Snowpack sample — Loveland Pass, Silver Plume, Colorado, USA (12/14/25, 10:50 AM MST)
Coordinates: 39.664, -105.882
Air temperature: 36 °F
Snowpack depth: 67 cm
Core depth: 10 cm
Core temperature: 50 °F
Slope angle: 6°, slope face: 326°
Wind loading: low
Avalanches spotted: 0
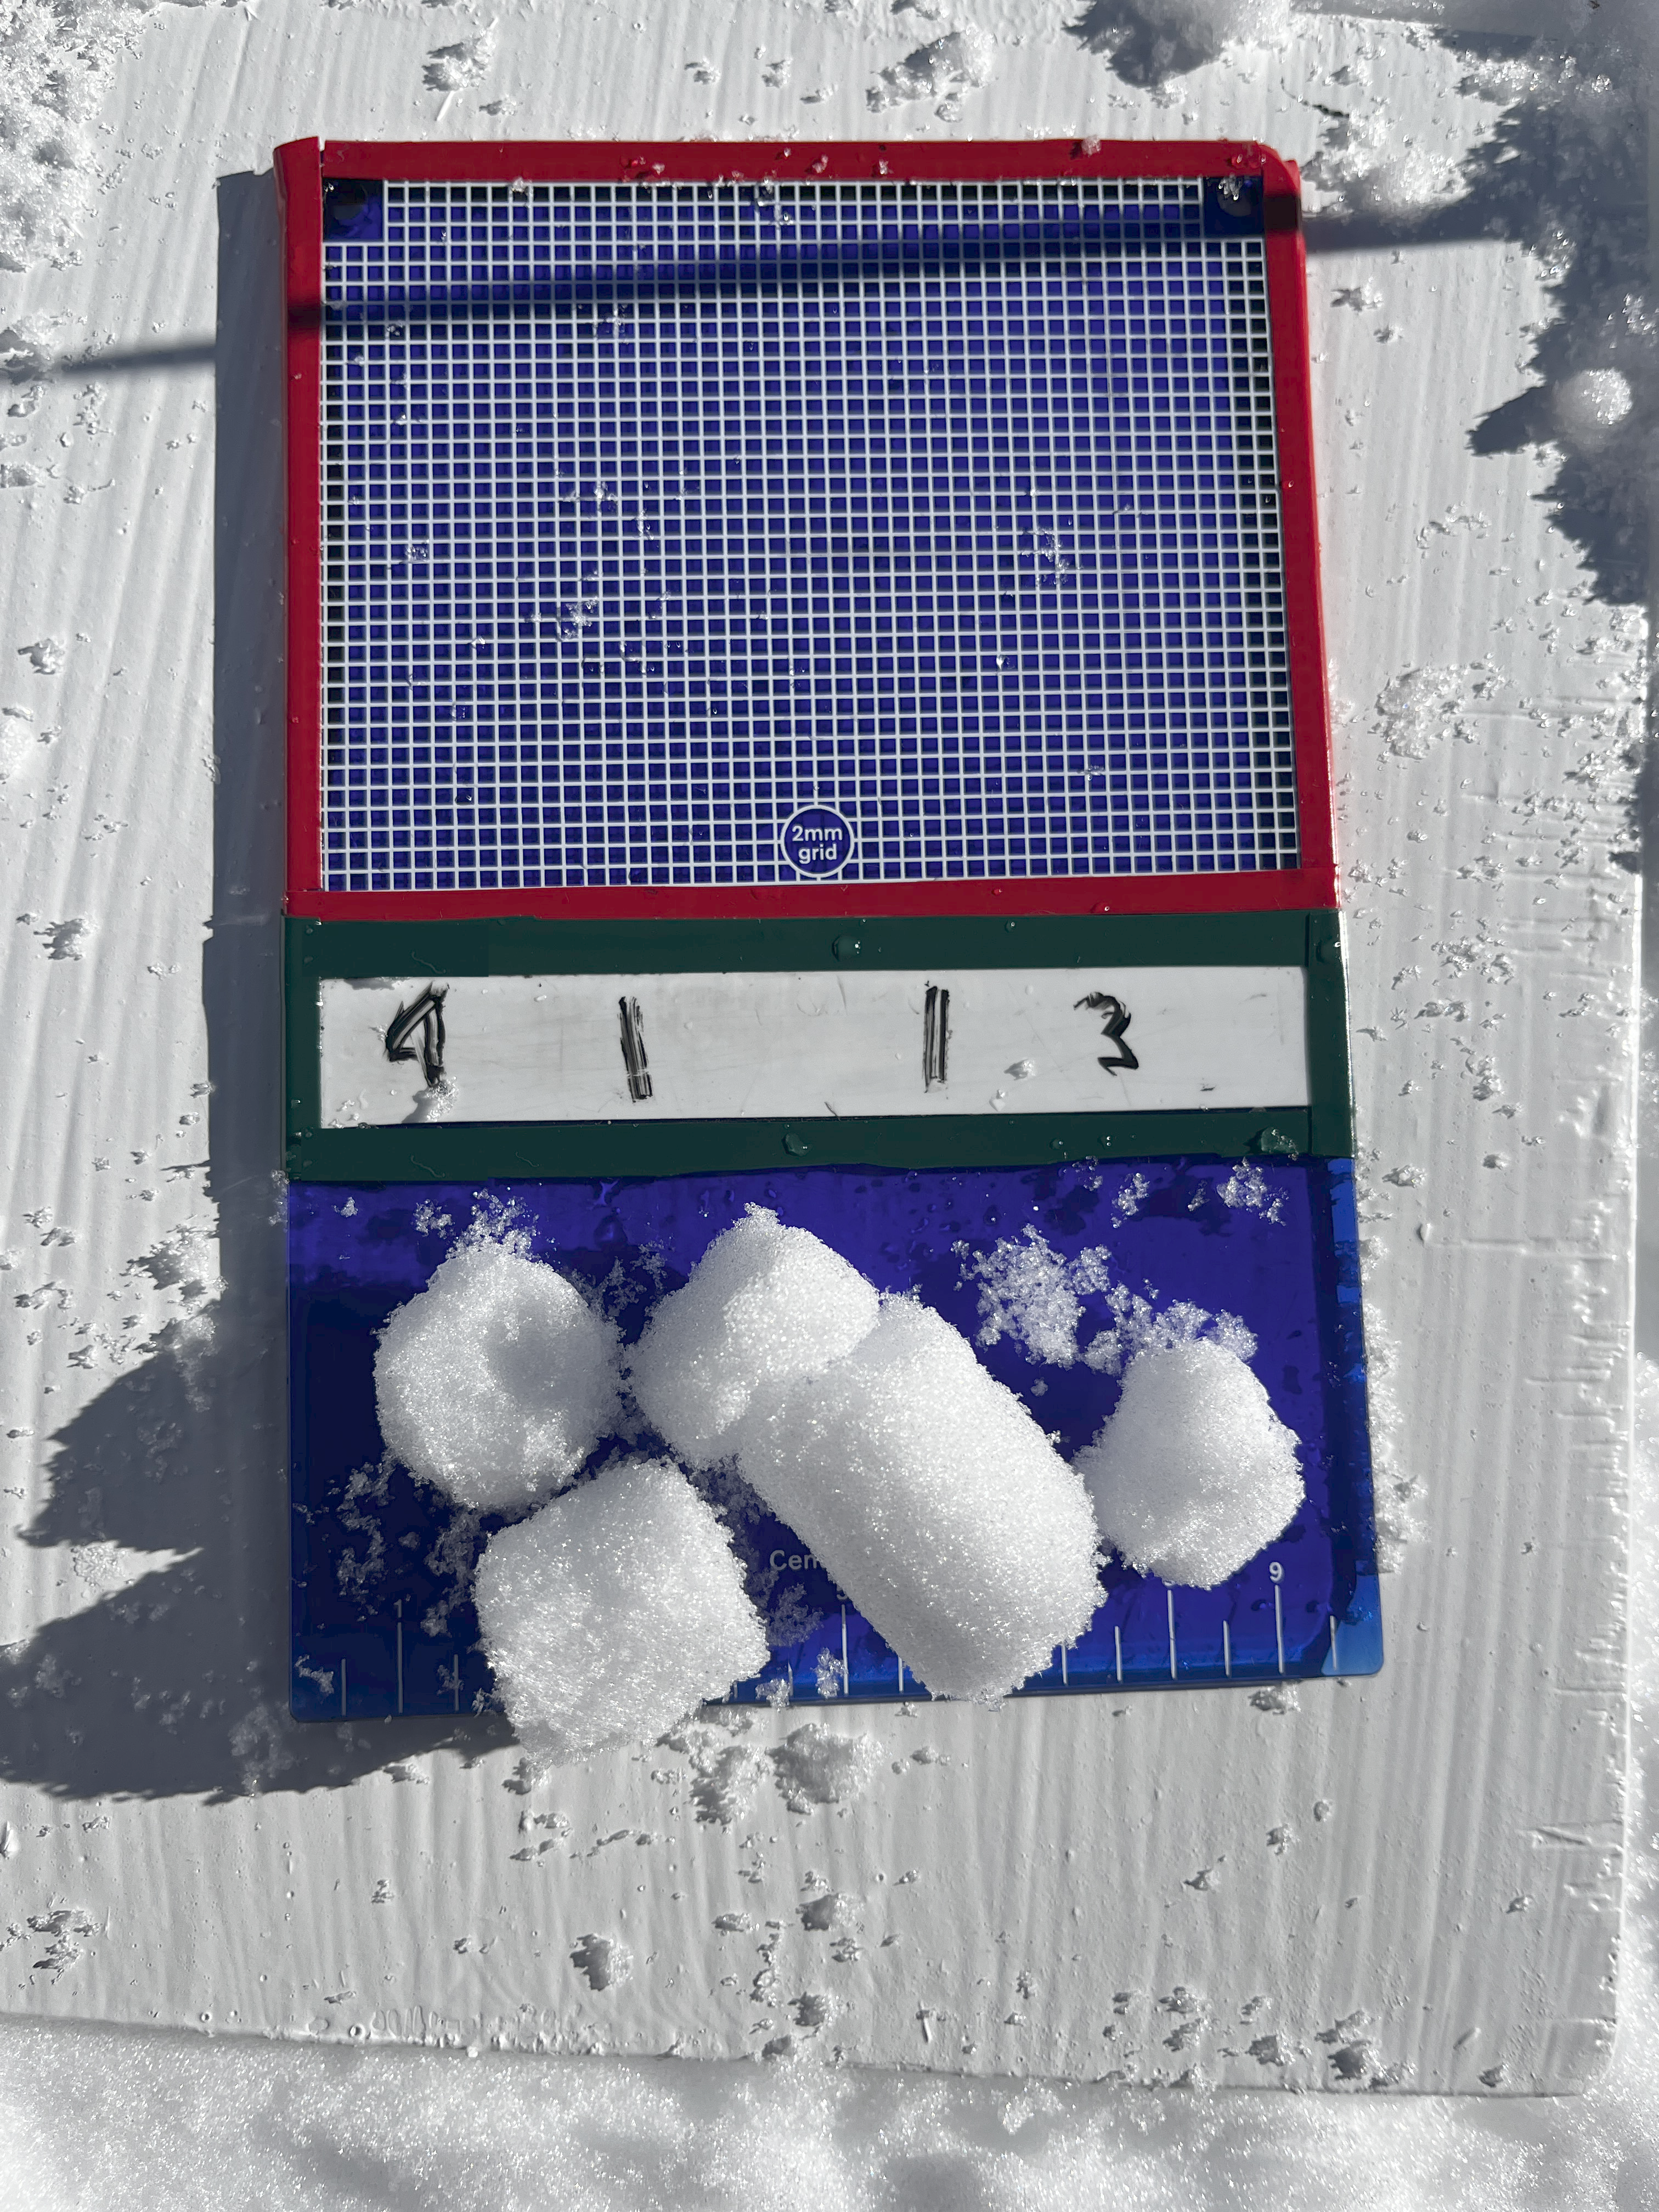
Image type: crystal_card
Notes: No avalanches spotted, very late start to the season with minimal snowpack